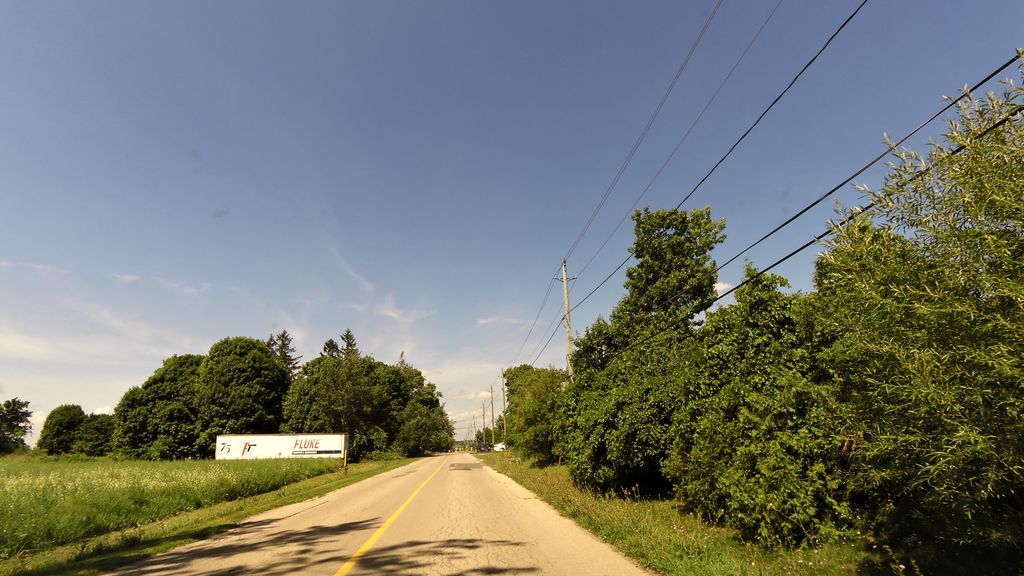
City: hamilton